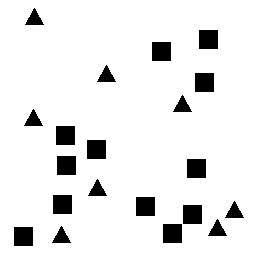
Squares: 12
Triangles: 8
Stars: 0
Total shapes: 20